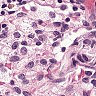
Metastatic tissue present: no